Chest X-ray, PA view. Patient: 27 years old, sex M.
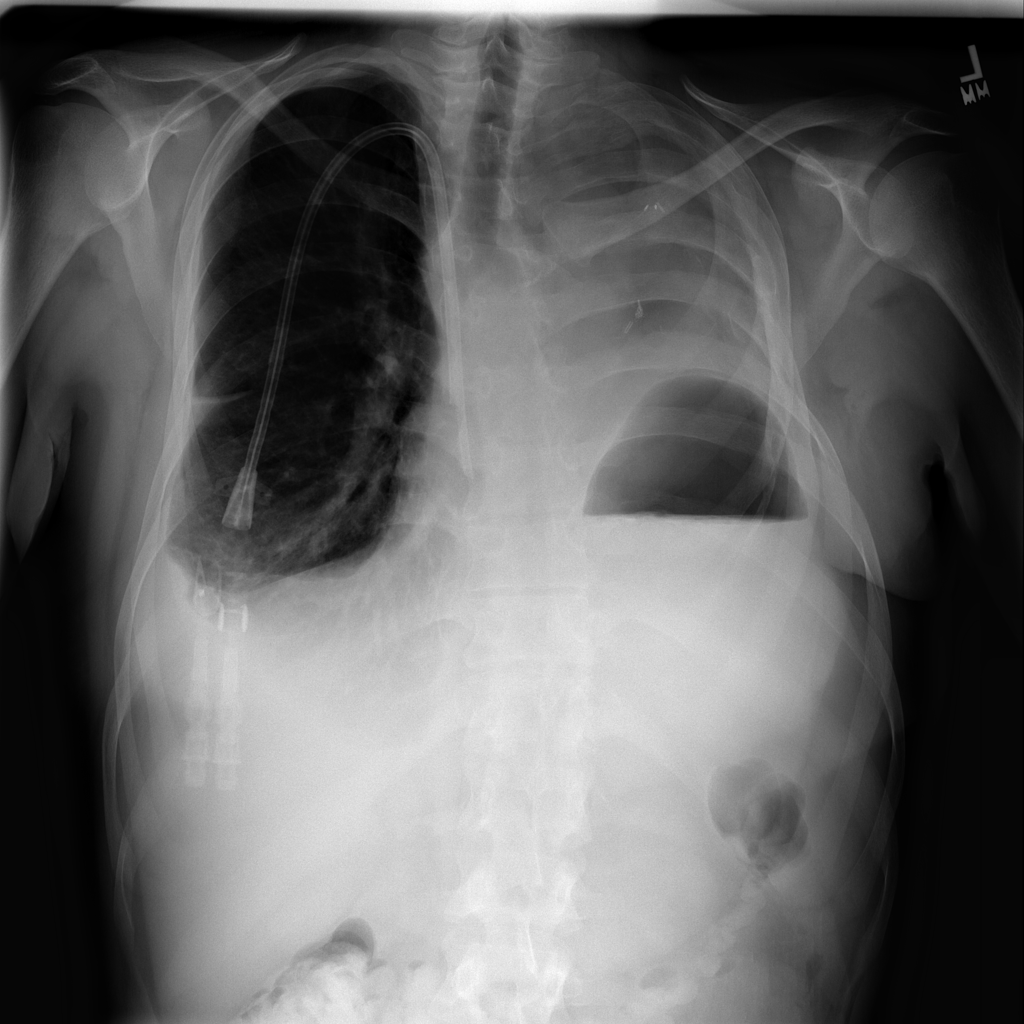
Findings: No Finding